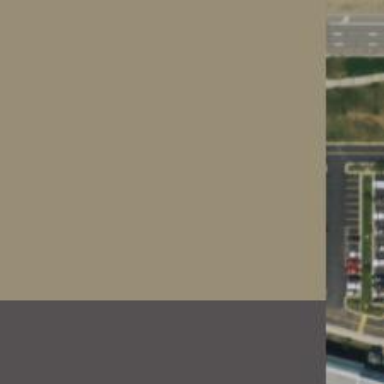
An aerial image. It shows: Parking space is available.